Question: I have 'TabPanel' inside 'ScrollViewer'.
'''
<ScrollViewer x:Name="ScrollViewer" VerticalScrollBarVisibility="Disabled" HorizontalScrollBarVisibility="Hidden">
<TabPanel x:Name="HeaderPanel" IsItemsHost="True" Panel.ZIndex="1" KeyboardNavigation.TabIndex="1" Background="Red"/>
</ScrollViewer>
'''
I want to trigger function everytime the mouse enter/leave the ScrollViewer.
If I use it like that:
'''
ScrollViewer sv = GetTemplateChild("ScrollViewer") as ScrollViewer;
sv.MouseEnter += sv_MouseEnter;
'''
the function is being tirggered even if I enter the 'TabItem's' content area.
How can I solve it?
I will explain about the image below.
I want to trigger 'MouseEnter' when ever the user enter the area defined by the red border (which is the 'ScrollViewer').
But in reality, when I use the code above, when ever I enter the 'TabControl', it tirggers the 'MouseEnter'.

based on Sheridan's answer, here's my xaml.
my MainWindow.xaml:
'''
<Window x:Class="WpfApplication26.MainWindow"
xmlns="http://schemas.microsoft.com/winfx/2006/xaml/presentation"
xmlns:x="http://schemas.microsoft.com/winfx/2006/xaml"
Title="MainWindow" Height="350" Width="525">
<Grid>
<TabControl Style="{DynamicResource TabControlStyle1}" >
<TabItem Header="TabItem">
<Grid Background="#FFE5E5E5"/>
</TabItem>
<TabItem Header="TabItem">
<Grid Background="#FFE5E5E5"/>
</TabItem>
<TabItem Header="TabItem">
<Grid Background="#FFE5E5E5"/>
</TabItem>
<TabItem Header="TabItem">
<Grid Background="#FFE5E5E5"/>
</TabItem>
<TabItem Header="TabItem">
<Grid Background="#FFE5E5E5"/>
</TabItem>
<TabItem Header="TabItem">
<Grid Background="#FFE5E5E5"/>
</TabItem>
<TabItem Header="TabItem">
<Grid Background="#FFE5E5E5"/>
</TabItem>
<TabItem Header="TabItem">
<Grid Background="#FFE5E5E5"/>
</TabItem>
<TabItem Header="TabItem">
<Grid Background="#FFE5E5E5"/>
</TabItem>
<TabItem Header="TabItem">
<Grid Background="#FFE5E5E5"/>
</TabItem>
<TabItem Header="TabItem">
<Grid Background="#FFE5E5E5"/>
</TabItem>
<TabItem Header="TabItem">
<Grid Background="#FFE5E5E5"/>
</TabItem>
</TabControl>
</Grid>
</Window>
'''
my App.xaml:
'''
<Application x:Class="WpfApplication26.App"
xmlns="http://schemas.microsoft.com/winfx/2006/xaml/presentation"
xmlns:x="http://schemas.microsoft.com/winfx/2006/xaml"
StartupUri="MainWindow.xaml">
<Application.Resources>
<SolidColorBrush x:Key="TabControlNormalBorderBrush" Color="#8C8E94"/>
<Style x:Key="TabControlStyle1" TargetType="{x:Type TabControl}">
<Setter Property="Foreground" Value="{DynamicResource {x:Static SystemColors.ControlTextBrushKey}}"/>
<Setter Property="Padding" Value="4,4,4,4"/>
<Setter Property="BorderThickness" Value="1"/>
<Setter Property="BorderBrush" Value="{StaticResource TabControlNormalBorderBrush}"/>
<Setter Property="Background" Value="#F9F9F9"/>
<Setter Property="HorizontalContentAlignment" Value="Center"/>
<Setter Property="VerticalContentAlignment" Value="Center"/>
<Setter Property="Template">
<Setter.Value>
<ControlTemplate TargetType="{x:Type TabControl}">
<Grid ClipToBounds="true" SnapsToDevicePixels="true" KeyboardNavigation.TabNavigation="Local">
<Grid.ColumnDefinitions>
<ColumnDefinition x:Name="ColumnDefinition0"/>
<ColumnDefinition x:Name="ColumnDefinition1" Width="0"/>
</Grid.ColumnDefinitions>
<Grid.RowDefinitions>
<RowDefinition x:Name="RowDefinition0" Height="Auto"/>
<RowDefinition x:Name="RowDefinition1" Height="*"/>
</Grid.RowDefinitions>
<ScrollViewer>
<TabPanel x:Name="HeaderPanel" Grid.Column="0" IsItemsHost="true" Margin="2,2,2,0" Grid.Row="0" KeyboardNavigation.TabIndex="1" Panel.ZIndex="1"/>
<ScrollViewer.Style>
<Style>
<Setter Property="ScrollViewer.HorizontalScrollBarVisibility" Value="Hidden" />
<Setter Property="ScrollViewer.VerticalScrollBarVisibility" Value="Disabled" />
<Style.Triggers>
<Trigger Property="UIElement.IsMouseOver" Value="True">
<Setter Property="ScrollViewer.HorizontalScrollBarVisibility" Value="Visible" />
</Trigger>
</Style.Triggers>
</Style>
</ScrollViewer.Style>
</ScrollViewer>
<Border x:Name="ContentPanel" BorderBrush="{TemplateBinding BorderBrush}" BorderThickness="{TemplateBinding BorderThickness}" Background="{TemplateBinding Background}" Grid.Column="0" KeyboardNavigation.DirectionalNavigation="Contained" Grid.Row="1" KeyboardNavigation.TabIndex="2" KeyboardNavigation.TabNavigation="Local">
<ContentPresenter x:Name="PART_SelectedContentHost" ContentSource="SelectedContent" Margin="{TemplateBinding Padding}" SnapsToDevicePixels="{TemplateBinding SnapsToDevicePixels}"/>
</Border>
</Grid>
<ControlTemplate.Triggers>
<Trigger Property="TabStripPlacement" Value="Bottom">
<Setter Property="Grid.Row" TargetName="HeaderPanel" Value="1"/>
<Setter Property="Grid.Row" TargetName="ContentPanel" Value="0"/>
<Setter Property="Height" TargetName="RowDefinition0" Value="*"/>
<Setter Property="Height" TargetName="RowDefinition1" Value="Auto"/>
<Setter Property="Margin" TargetName="HeaderPanel" Value="2,0,2,2"/>
</Trigger>
<Trigger Property="TabStripPlacement" Value="Left">
<Setter Property="Grid.Row" TargetName="HeaderPanel" Value="0"/>
<Setter Property="Grid.Row" TargetName="ContentPanel" Value="0"/>
<Setter Property="Grid.Column" TargetName="HeaderPanel" Value="0"/>
<Setter Property="Grid.Column" TargetName="ContentPanel" Value="1"/>
<Setter Property="Width" TargetName="ColumnDefinition0" Value="Auto"/>
<Setter Property="Width" TargetName="ColumnDefinition1" Value="*"/>
<Setter Property="Height" TargetName="RowDefinition0" Value="*"/>
<Setter Property="Height" TargetName="RowDefinition1" Value="0"/>
<Setter Property="Margin" TargetName="HeaderPanel" Value="2,2,0,2"/>
</Trigger>
<Trigger Property="TabStripPlacement" Value="Right">
<Setter Property="Grid.Row" TargetName="HeaderPanel" Value="0"/>
<Setter Property="Grid.Row" TargetName="ContentPanel" Value="0"/>
<Setter Property="Grid.Column" TargetName="HeaderPanel" Value="1"/>
<Setter Property="Grid.Column" TargetName="ContentPanel" Value="0"/>
<Setter Property="Width" TargetName="ColumnDefinition0" Value="*"/>
<Setter Property="Width" TargetName="ColumnDefinition1" Value="Auto"/>
<Setter Property="Height" TargetName="RowDefinition0" Value="*"/>
<Setter Property="Height" TargetName="RowDefinition1" Value="0"/>
<Setter Property="Margin" TargetName="HeaderPanel" Value="0,2,2,2"/>
</Trigger>
<Trigger Property="IsEnabled" Value="false">
<Setter Property="Foreground" Value="{DynamicResource {x:Static SystemColors.GrayTextBrushKey}}"/>
</Trigger>
</ControlTemplate.Triggers>
</ControlTemplate>
</Setter.Value>
</Setter>
</Style>
</Application.Resources>
</Application>
'''
not working as It should (explained in the first edit) even though he says it does...
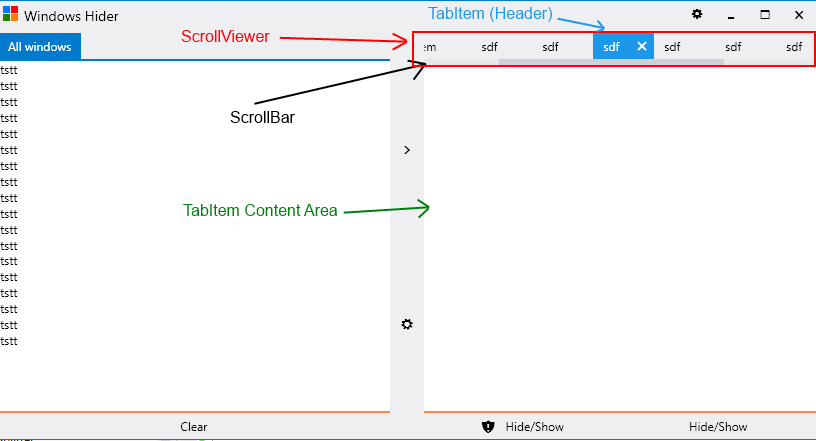
Answer: Ok... this is why you should always show us what your overall goal is. Had I not asked that, then you might not have got an answer because you were initially looking in the wrong place. Right, lecture over, on to the answer.
As it is, it's nice and simple... we don't need to handle any events, we can just use a 'Trigger' in the 'ScrollViewer.Style'. Just add this to your 'ScrollViewer' (making sure that you remove your 'ScrollBar' properties from the 'ScrollViewer' definition):
'''
<ScrollViewer x:Name="ScrollViewer">
...
<ScrollViewer.Style>
<Style>
<Setter Property="ScrollViewer.HorizontalScrollBarVisibility"
Value="Disabled" />
<Setter Property="ScrollViewer.VerticalScrollBarVisibility"
Value="Disabled" />
<Style.Triggers>
<Trigger Property="UIElement.IsMouseOver" Value="True">
<Setter Property="ScrollViewer.HorizontalScrollBarVisibility"
Value="Visible" />
<Setter Property="ScrollViewer.VerticalScrollBarVisibility"
Value="Visible" />
</Trigger>
</Style.Triggers>
</Style>
</ScrollViewer.Style>
</ScrollViewer>
'''
---
UPDATE >>>
Ok, I finally fully understand your question now... sorry for being so slow. However, you have a real problem here because this is not an error, it is the designed behaviour. This is because the 'TabItem' controls are the 'ScrollViewer' control, so moving the mouse over them is the same as moving them over the 'ScrollViewer'.
If I were trying to implement your requirements, I would abandon the 'TabControl' altogether and just use 'RadioButton' controls that load views into the lower area instead. You could even style your 'RadioButton's to look like tabs if you wanted.
---
UPDATE 2 >>>
Well that's a long story with several parts. I don't have time to type the whole thing out here, but I'll talk you through it briefly. First you'll have to create a new 'ControlTemplate' for the 'RadioButton's and you can put them in a 'StackPanel' with its 'Orientation' property set to 'True', then put that in your 'ScrollViewer'.
Next, you'll need to define an 'enum' with one value for each 'tab' or view and an 'EnumToBoolConverter'... I found a good example for you in the <URL> post.
The next job is to create the 'tab item content' area. For this you'll need a 'ContentControl' to display each view, or tab item content. The idea is that you have an abstract 'BaseViewModel' class that implements the 'INotifyPropertyChanged' interface and a class that extends this base class for each tab that you want to display. Each class will provide all of the data properties and functionality that the related view, or tab requires.
Because they all extend the base class, you can have a property of that type that you can set to each of the extended view models. This is where the 'ContentControl' comes into play, as it binds to the 'BaseViewModel' property.
The final part is to define a 'DataTemplate' for each view model class that simply displays the related view. Then when the various 'RadioButton's are selected, you can just set the 'BaseViewModel' property to the relevant view model which will result in the paired view being displayed. You can see a fuller explanation with code examples in my answer to the <URL> post.